Field crop: maize
Growth stage: 2
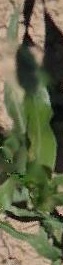
Species: maize